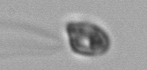
Label: flagellate_morphotype1